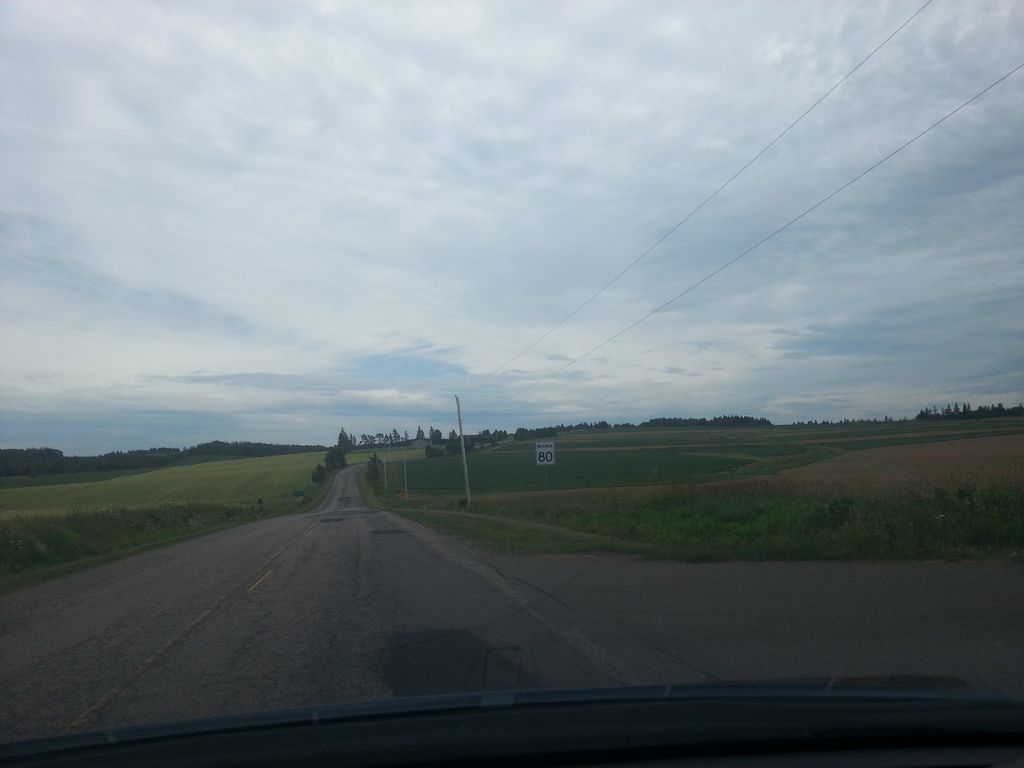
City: charlottetown